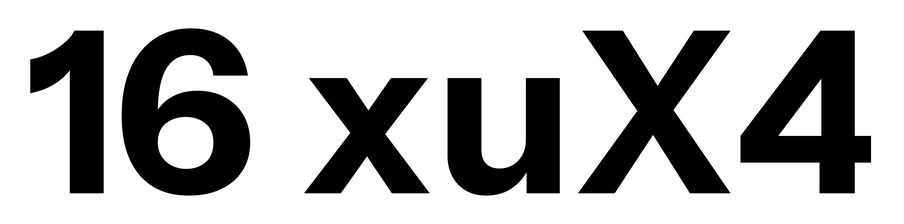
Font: InstrumentSans_Bold